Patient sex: M
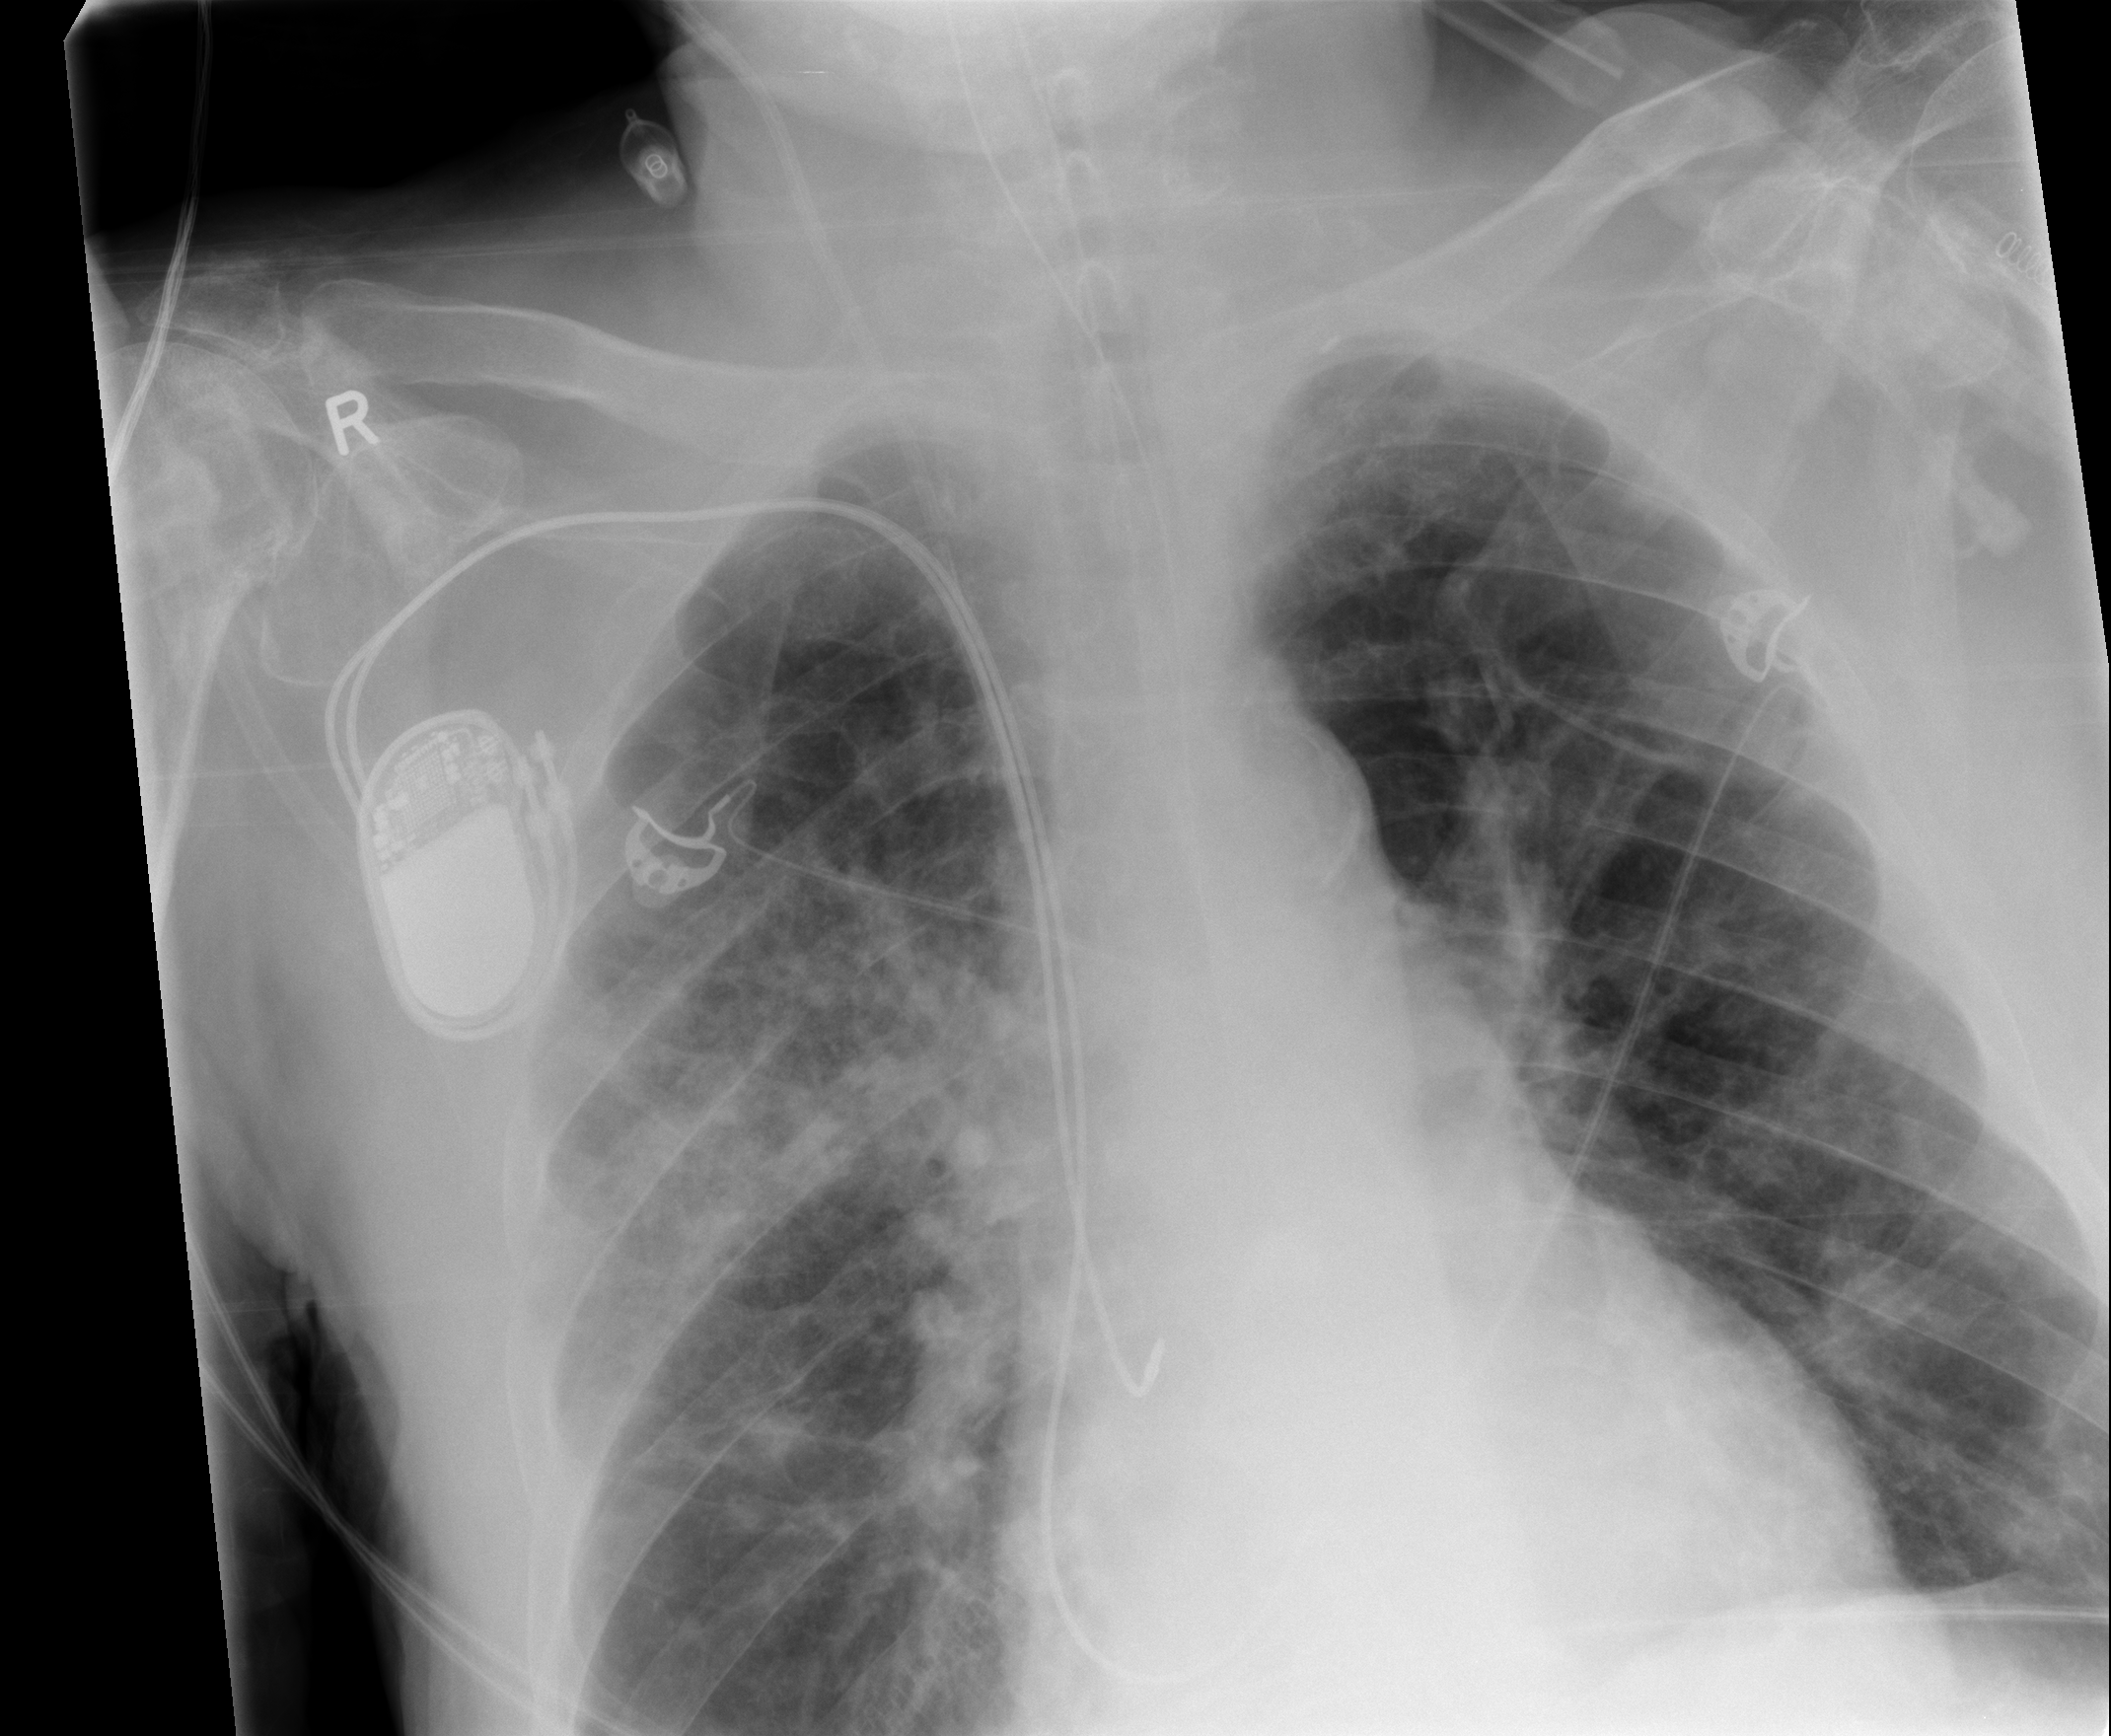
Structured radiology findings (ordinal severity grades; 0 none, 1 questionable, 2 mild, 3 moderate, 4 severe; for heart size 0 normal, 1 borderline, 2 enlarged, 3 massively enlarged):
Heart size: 2
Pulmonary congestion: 0
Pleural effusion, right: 0
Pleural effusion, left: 0
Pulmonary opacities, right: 2
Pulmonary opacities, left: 2
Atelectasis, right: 3
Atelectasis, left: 2